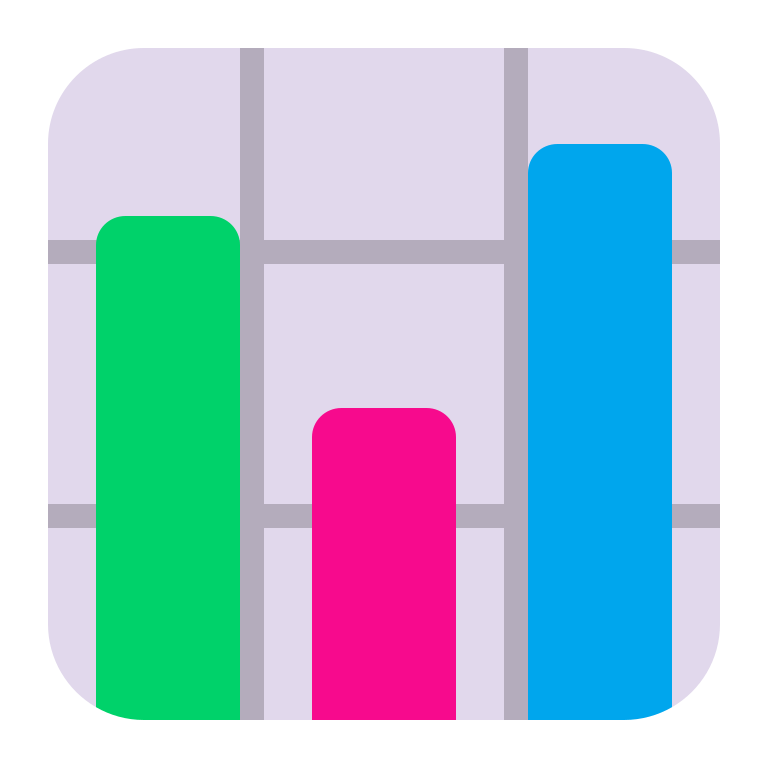
bar chart flat